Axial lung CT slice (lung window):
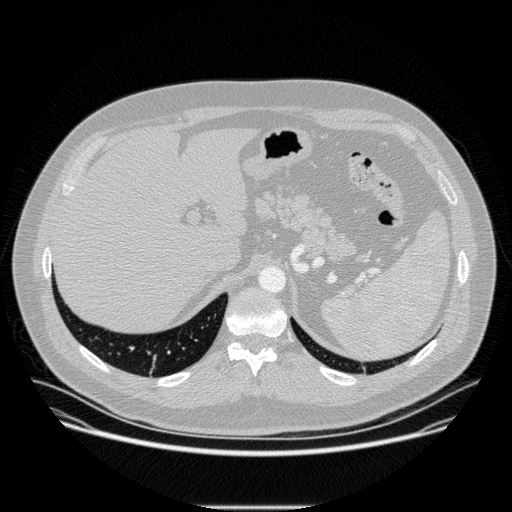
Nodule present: no